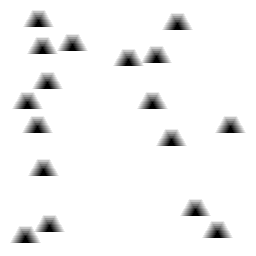
Squares: 0
Triangles: 17
Stars: 0
Total shapes: 17